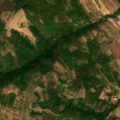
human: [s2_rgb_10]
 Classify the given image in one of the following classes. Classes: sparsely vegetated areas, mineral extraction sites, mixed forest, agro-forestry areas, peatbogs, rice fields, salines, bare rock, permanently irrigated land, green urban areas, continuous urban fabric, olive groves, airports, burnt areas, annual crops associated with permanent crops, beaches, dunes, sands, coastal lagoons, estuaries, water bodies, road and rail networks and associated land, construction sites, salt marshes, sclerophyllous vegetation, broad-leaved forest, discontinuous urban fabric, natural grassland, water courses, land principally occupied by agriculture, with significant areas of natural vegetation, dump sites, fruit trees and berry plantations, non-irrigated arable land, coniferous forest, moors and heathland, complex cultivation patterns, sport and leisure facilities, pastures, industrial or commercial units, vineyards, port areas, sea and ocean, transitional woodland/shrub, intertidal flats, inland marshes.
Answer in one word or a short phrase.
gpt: pastures, complex cultivation patterns, broad-leaved forest, transitional woodland/shrub